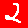
Digit: 2